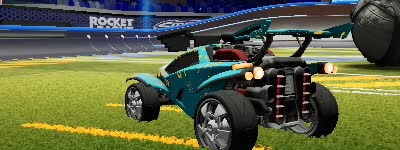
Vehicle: octane